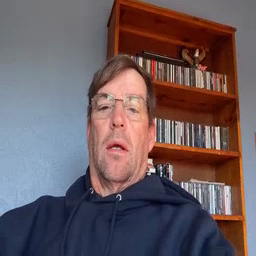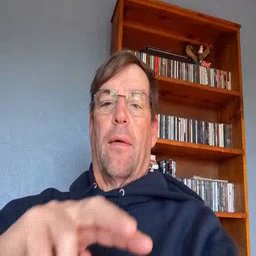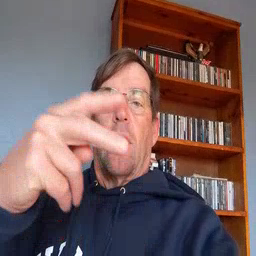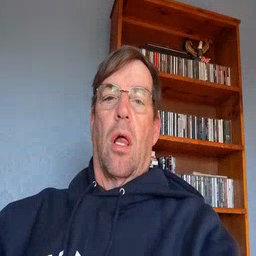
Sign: fall